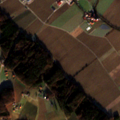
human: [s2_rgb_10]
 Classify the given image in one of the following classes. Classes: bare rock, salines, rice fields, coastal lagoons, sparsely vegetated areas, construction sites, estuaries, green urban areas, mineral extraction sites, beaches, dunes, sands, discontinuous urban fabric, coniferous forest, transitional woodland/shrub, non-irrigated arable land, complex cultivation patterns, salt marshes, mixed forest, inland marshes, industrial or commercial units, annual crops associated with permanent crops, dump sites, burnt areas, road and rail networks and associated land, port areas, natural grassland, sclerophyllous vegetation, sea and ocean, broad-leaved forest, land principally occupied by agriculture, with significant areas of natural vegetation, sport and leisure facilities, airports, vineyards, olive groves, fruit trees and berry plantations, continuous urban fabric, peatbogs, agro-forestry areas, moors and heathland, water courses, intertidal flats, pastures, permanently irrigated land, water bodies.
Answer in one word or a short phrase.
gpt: non-irrigated arable land, complex cultivation patterns, broad-leaved forest, mixed forest